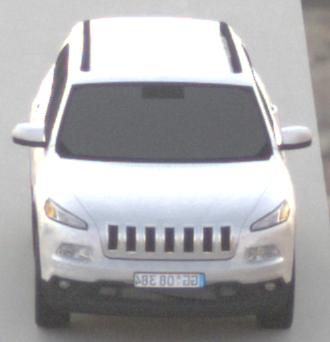
Make: Jeep
Model: Cherokee 3.2 V6 Pentastar
Detailed model: Cherokee (KL)
Model produced from: 2014/07
Model produced until: 2015/07
Doors: 5
Color: white
Road condition: dry road
Daytime: sunrise or sunset
Contrast: low contrast